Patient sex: M
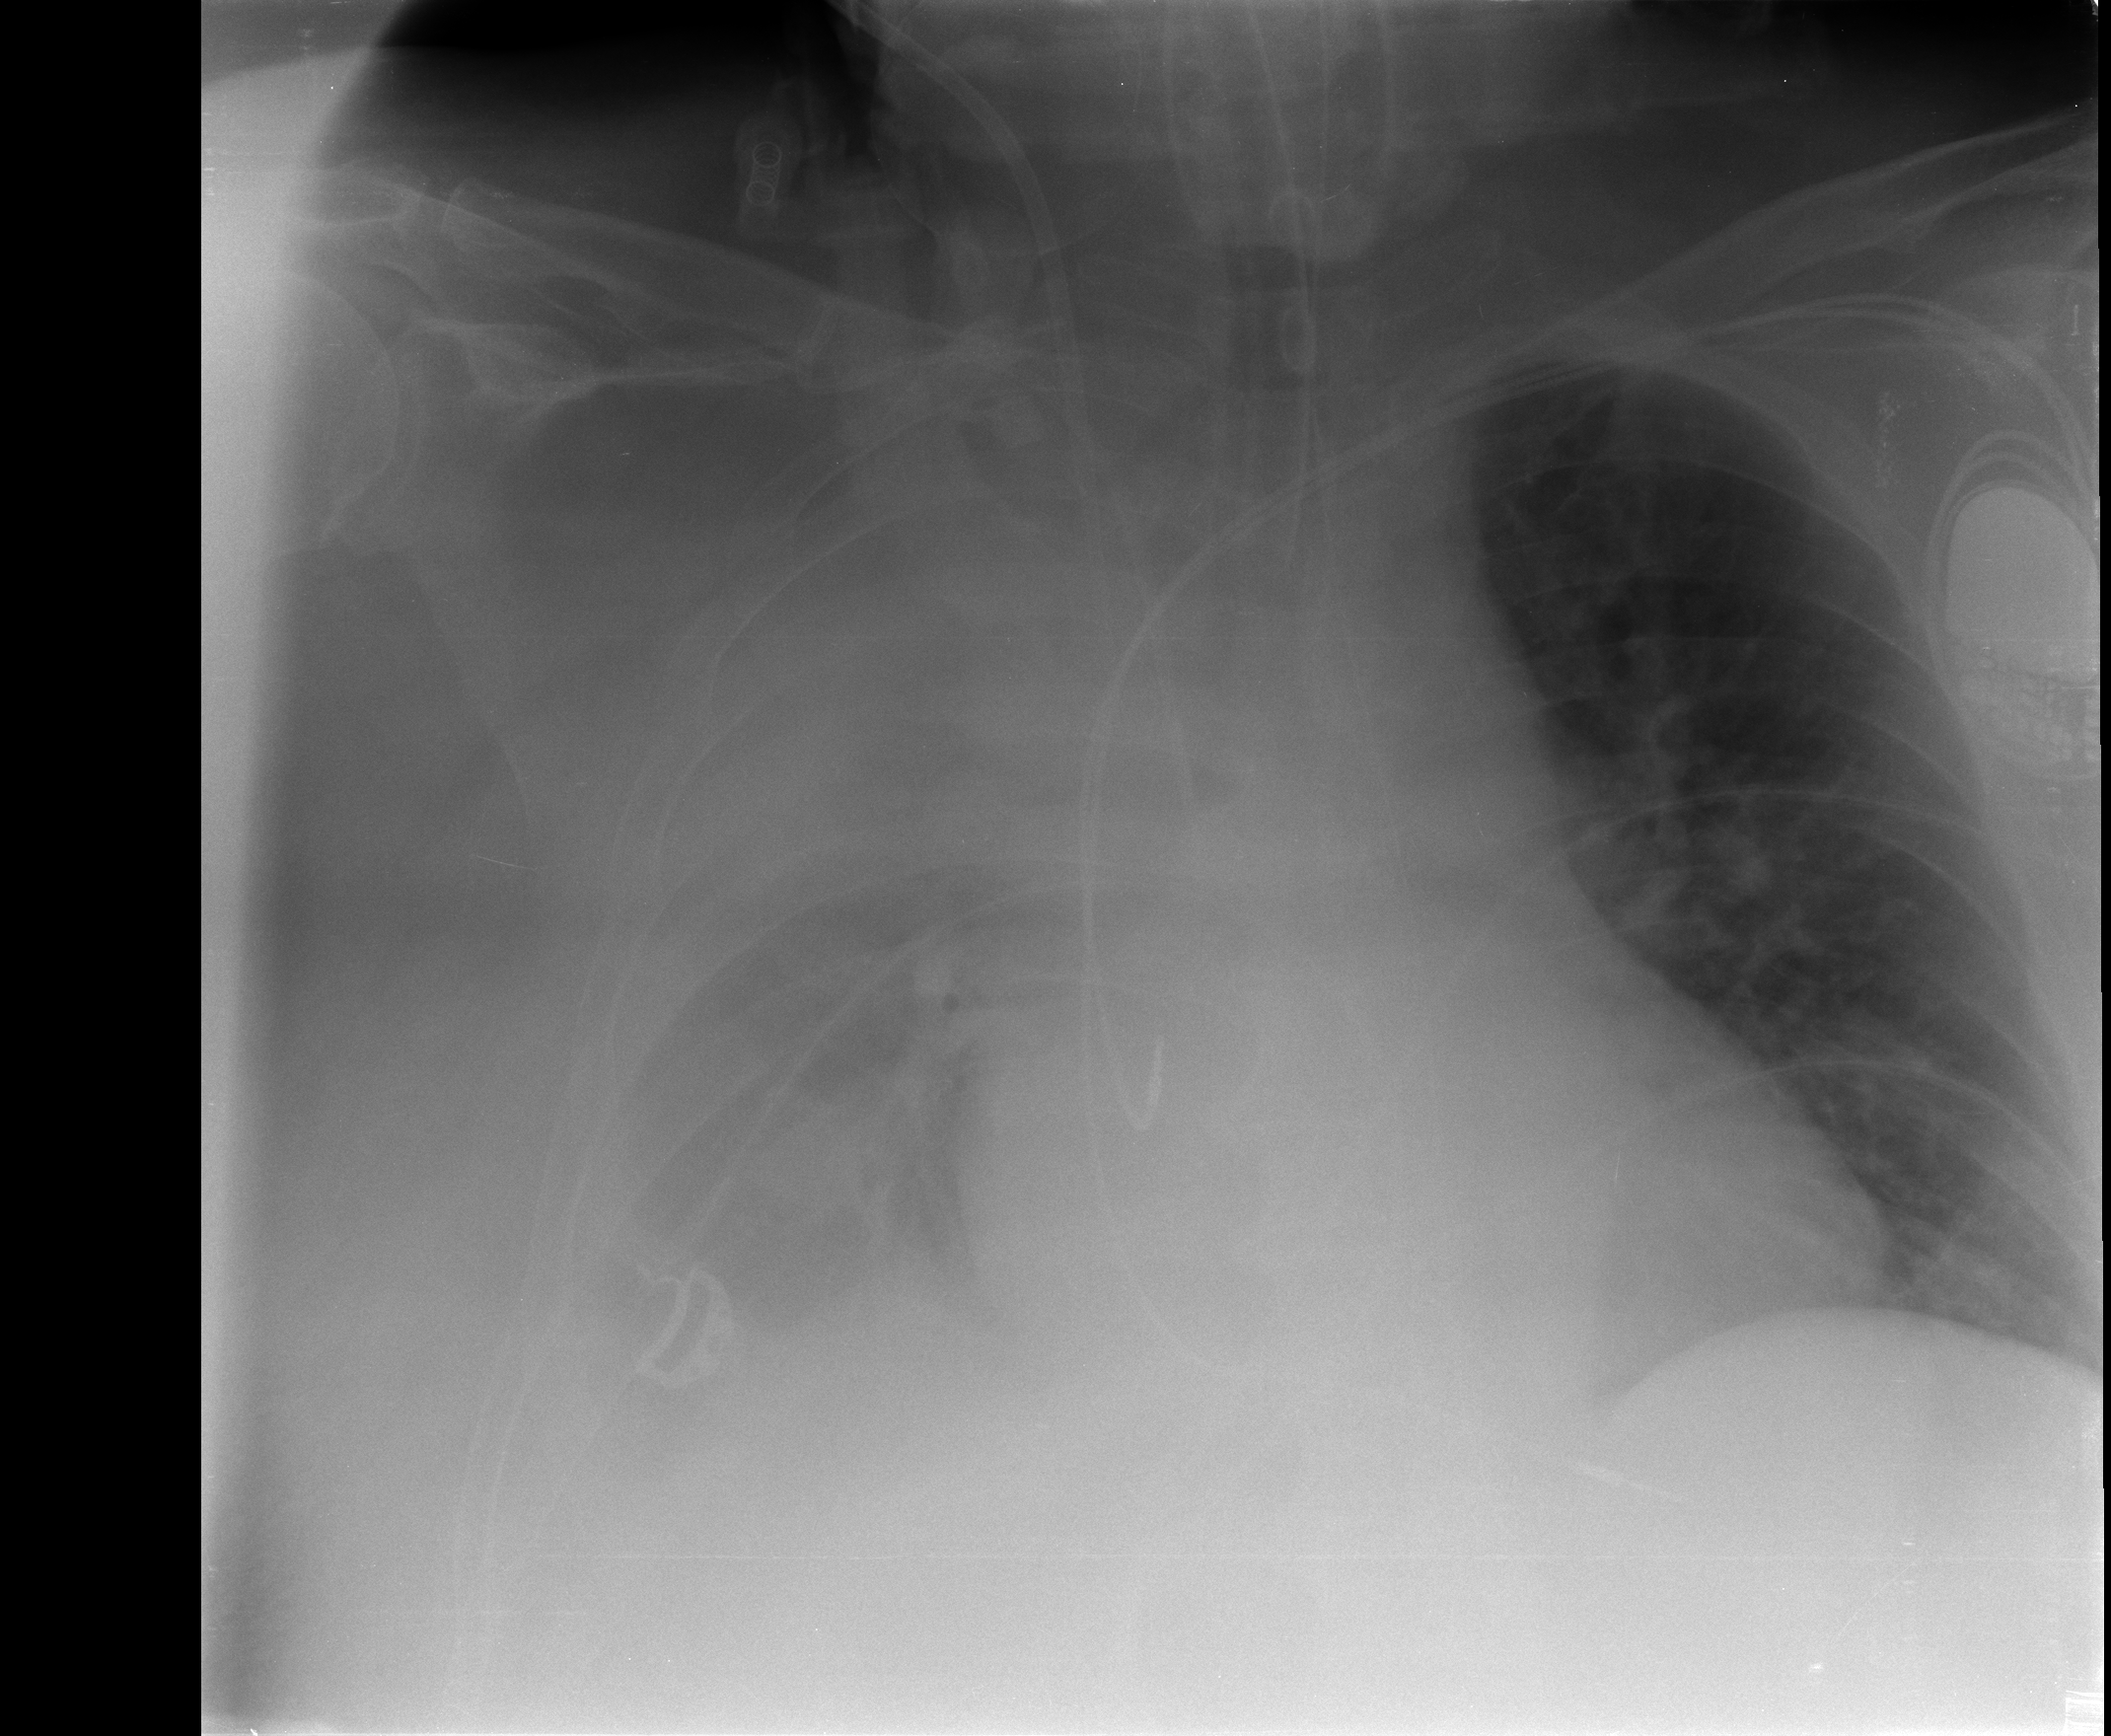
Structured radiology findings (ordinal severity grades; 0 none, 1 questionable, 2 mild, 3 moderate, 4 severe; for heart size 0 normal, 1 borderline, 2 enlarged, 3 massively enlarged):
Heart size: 0
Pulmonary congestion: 0
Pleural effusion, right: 4
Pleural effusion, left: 0
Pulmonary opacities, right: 1
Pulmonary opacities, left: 0
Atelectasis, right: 4
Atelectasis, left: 0